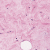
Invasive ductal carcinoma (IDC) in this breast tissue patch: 0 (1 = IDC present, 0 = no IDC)